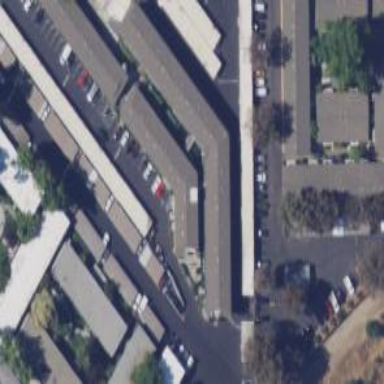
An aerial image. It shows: Group of garages.